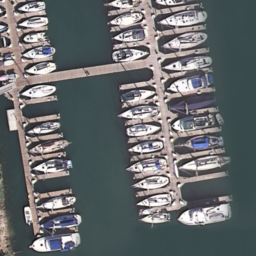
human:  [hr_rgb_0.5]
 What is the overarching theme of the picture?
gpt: harbor